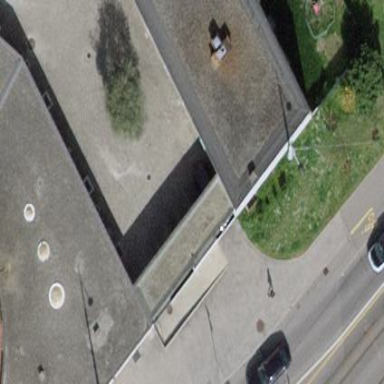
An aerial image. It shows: Close-up view of roof part of building.